Question: What ever happend to the d3.js example on this image.
The force directed graph cluster. Second row, 3rd column?
<URL>

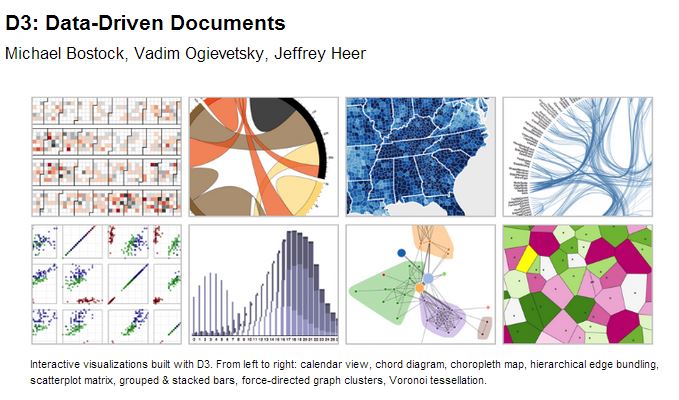
Answer: I guess what you are interested in is the shapes surrounding groups of nodes.
The following examples implement it :
- <URL>
Hope this helps,